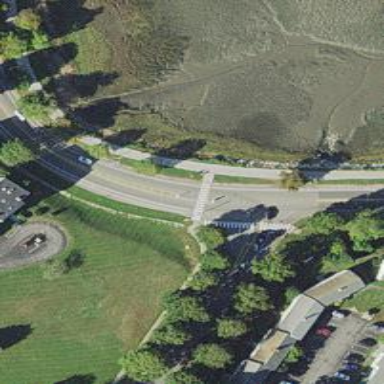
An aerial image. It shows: Asphalt footway with marked crossing that includes pedestrian island.